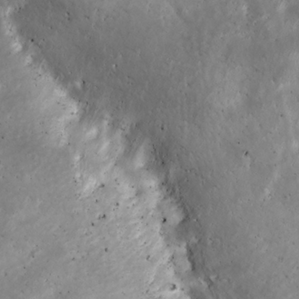
Label: non_frost